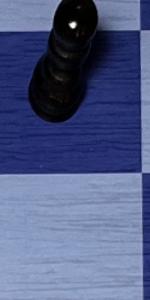
Label: Empty